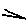
Label: line